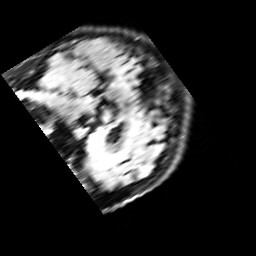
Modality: FLAIR
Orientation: sagittal
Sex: male
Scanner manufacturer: siemens
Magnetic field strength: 3 T
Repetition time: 10 s
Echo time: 0.09 s